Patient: sex M, age 26
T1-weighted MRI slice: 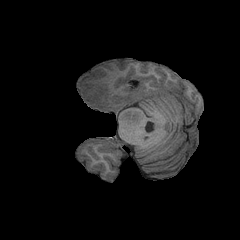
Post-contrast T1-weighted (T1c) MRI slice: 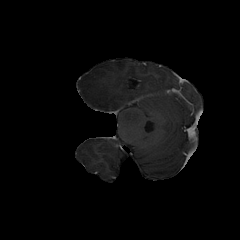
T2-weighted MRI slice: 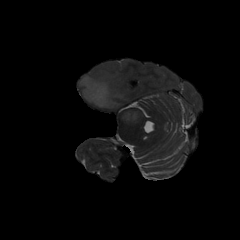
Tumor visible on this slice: yes
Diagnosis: Astrocytoma, IDH-mutant
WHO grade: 3